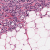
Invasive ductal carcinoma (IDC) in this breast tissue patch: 0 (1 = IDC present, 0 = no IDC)